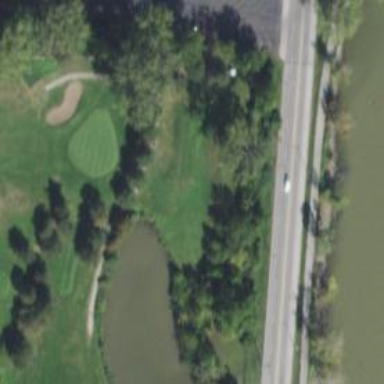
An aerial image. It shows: Path for both road and golf.